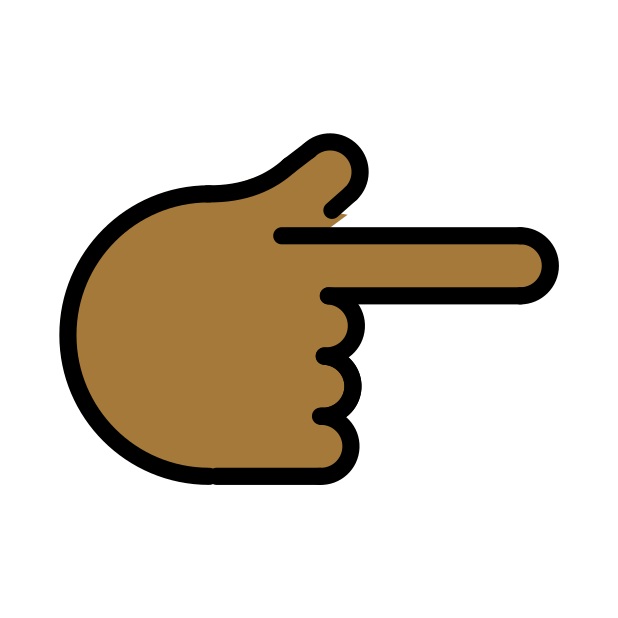
backhand index pointing right: medium-dark skin tone